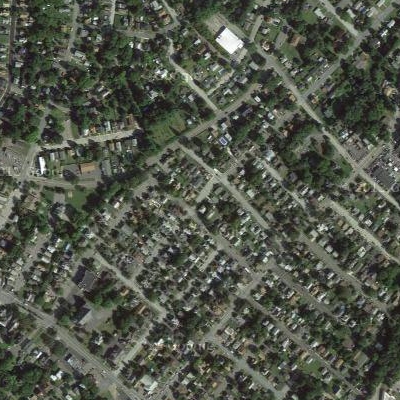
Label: Resident